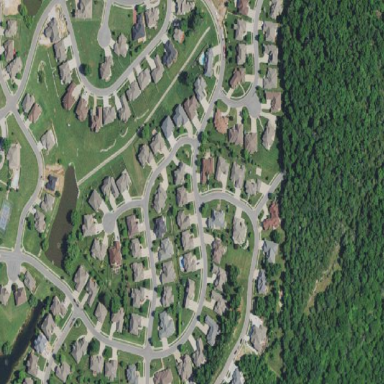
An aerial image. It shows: This residential area consists of single-family homes.